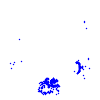
Particle: electron